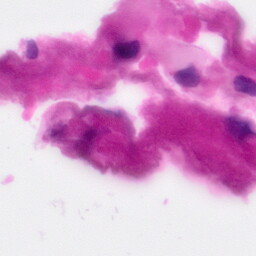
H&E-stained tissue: Pancreatic